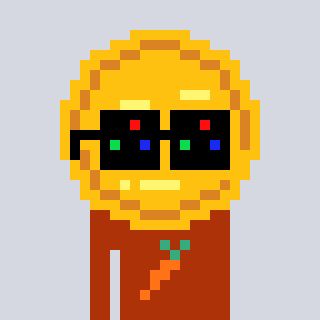
a pixel art character with square black sunglasses, a medal-shaped head and a hotbrown-colored body on a cool background